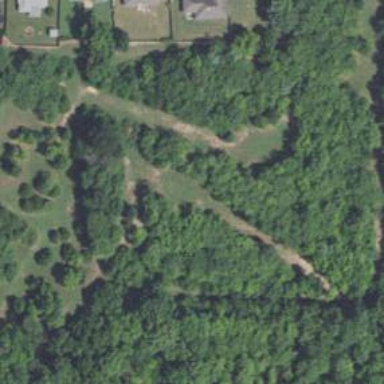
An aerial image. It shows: Disc golf hole.